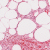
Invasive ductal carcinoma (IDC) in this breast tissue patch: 0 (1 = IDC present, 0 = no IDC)